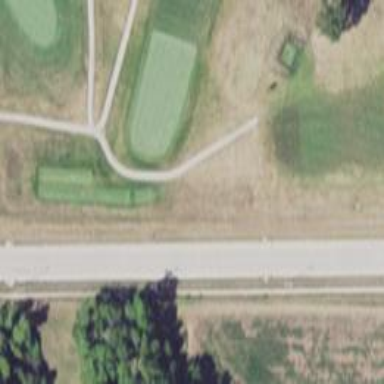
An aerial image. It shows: Path for both road and golf.